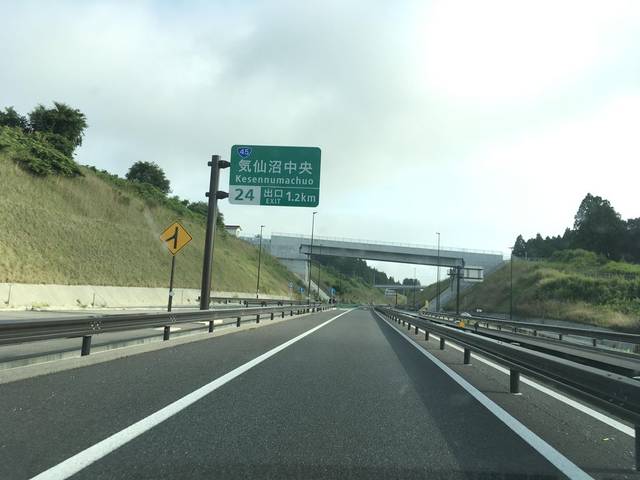
Region: Japan
Coordinates: 38.882, 141.586